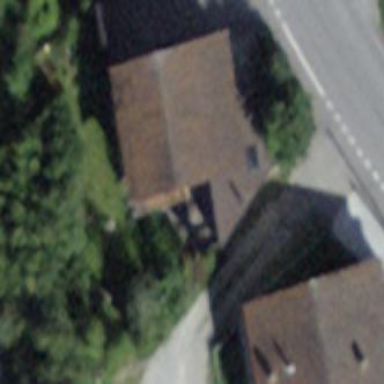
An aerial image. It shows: Simple house.